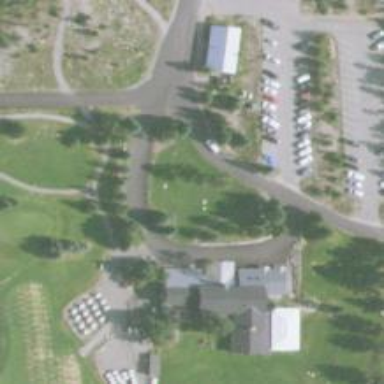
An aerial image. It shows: Well-maintained golf cartpath track.